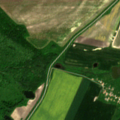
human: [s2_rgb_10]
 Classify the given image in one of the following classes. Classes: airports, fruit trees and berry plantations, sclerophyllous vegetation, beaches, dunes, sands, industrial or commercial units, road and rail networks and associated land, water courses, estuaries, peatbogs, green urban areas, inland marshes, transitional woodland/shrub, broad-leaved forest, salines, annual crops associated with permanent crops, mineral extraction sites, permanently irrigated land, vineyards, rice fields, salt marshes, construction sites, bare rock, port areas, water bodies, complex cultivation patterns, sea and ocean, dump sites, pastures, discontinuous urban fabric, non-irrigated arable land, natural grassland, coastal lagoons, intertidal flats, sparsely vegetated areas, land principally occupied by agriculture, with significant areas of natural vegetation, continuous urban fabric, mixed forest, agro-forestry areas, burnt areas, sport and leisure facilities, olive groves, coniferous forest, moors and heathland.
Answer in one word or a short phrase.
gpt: non-irrigated arable land, land principally occupied by agriculture, with significant areas of natural vegetation, broad-leaved forest, transitional woodland/shrub, water bodies